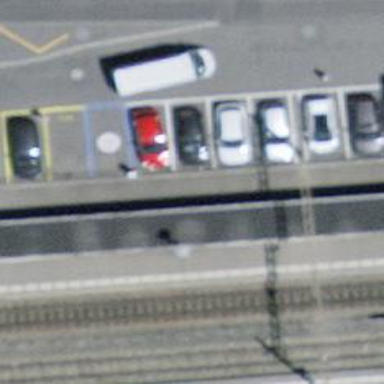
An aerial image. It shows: Charging station.